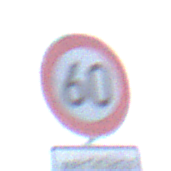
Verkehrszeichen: Geschwindigkeit60
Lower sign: ZeitangabenMitBeschraenkungAufWochentage7
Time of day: SunriseSunset
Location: Outdoor (Nature)
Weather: PartlyCloudy
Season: NotSpecified
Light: Natural